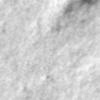
Label: no_change